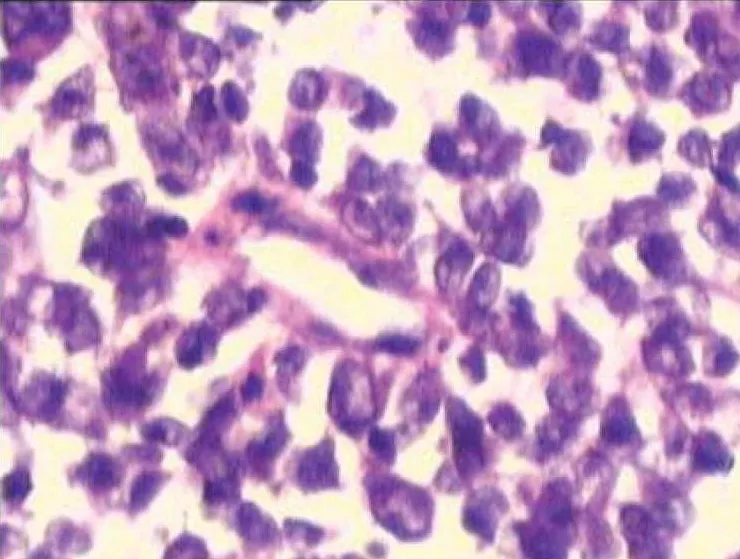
Infiltration of malignant looking lymphoid cells in the lamina propria suggestive of malt lymphoma.
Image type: pathology (h&e)